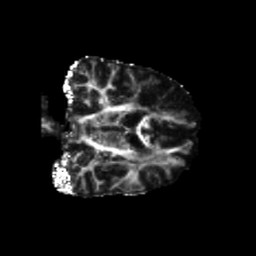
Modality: FA
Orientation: coronal
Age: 75
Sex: male
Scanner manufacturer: siemens
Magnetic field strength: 3 T
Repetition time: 5.25 s
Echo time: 0.08 s